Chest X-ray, PA view. Patient: 37 years old, sex M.
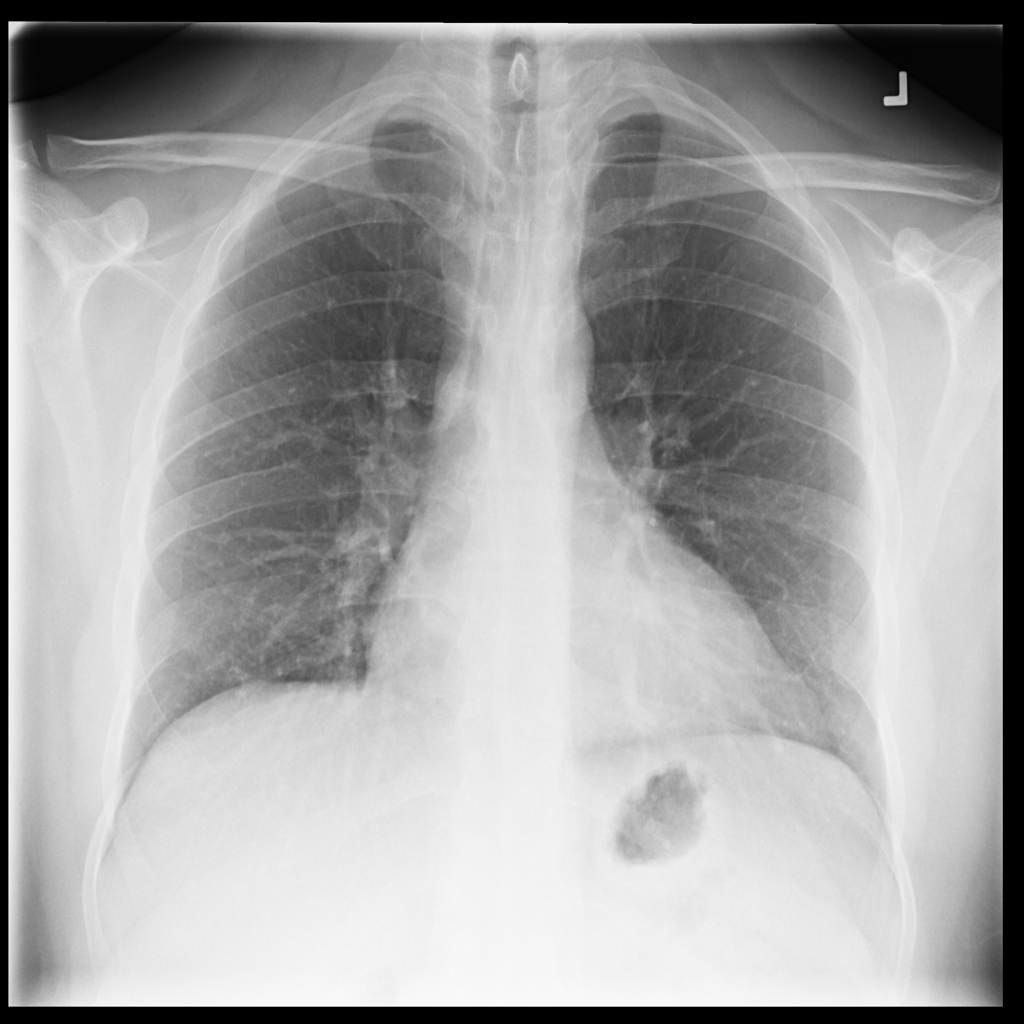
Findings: No Finding